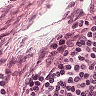
Metastatic tissue present: no